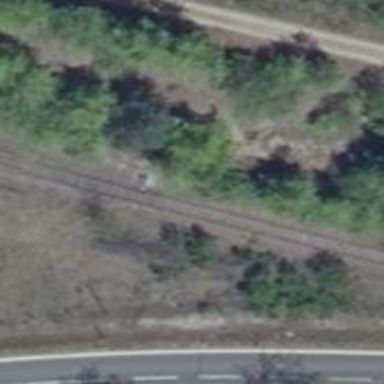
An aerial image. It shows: Railway switch.